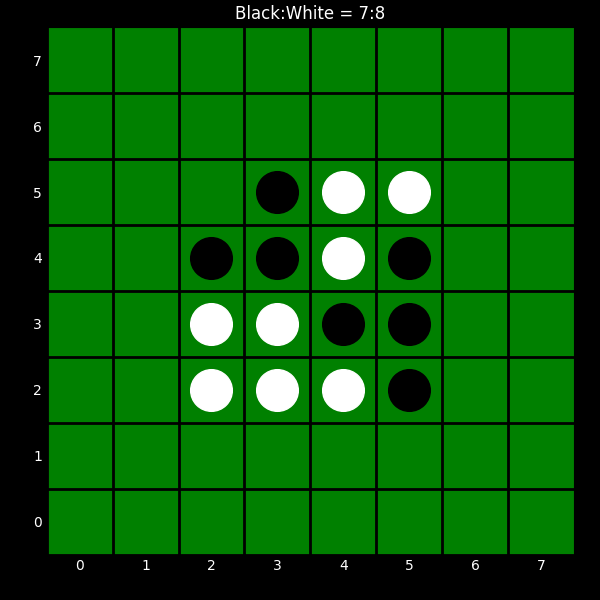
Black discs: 7
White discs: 8